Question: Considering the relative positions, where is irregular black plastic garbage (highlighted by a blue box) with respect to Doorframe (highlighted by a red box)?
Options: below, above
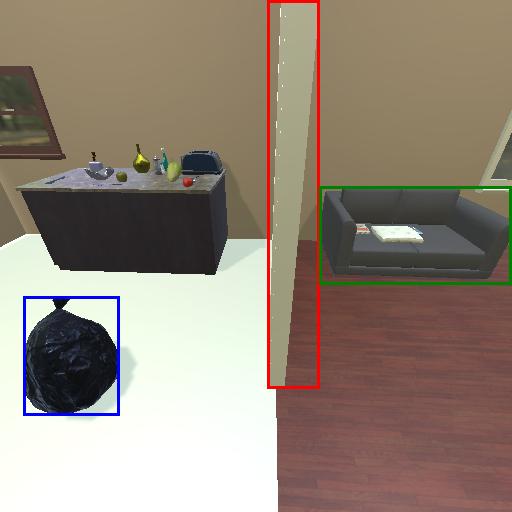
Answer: below